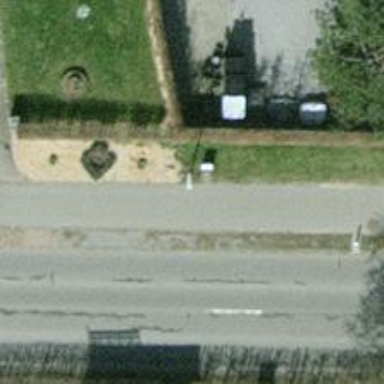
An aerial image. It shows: Hedge acting as barrier.